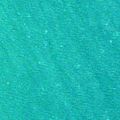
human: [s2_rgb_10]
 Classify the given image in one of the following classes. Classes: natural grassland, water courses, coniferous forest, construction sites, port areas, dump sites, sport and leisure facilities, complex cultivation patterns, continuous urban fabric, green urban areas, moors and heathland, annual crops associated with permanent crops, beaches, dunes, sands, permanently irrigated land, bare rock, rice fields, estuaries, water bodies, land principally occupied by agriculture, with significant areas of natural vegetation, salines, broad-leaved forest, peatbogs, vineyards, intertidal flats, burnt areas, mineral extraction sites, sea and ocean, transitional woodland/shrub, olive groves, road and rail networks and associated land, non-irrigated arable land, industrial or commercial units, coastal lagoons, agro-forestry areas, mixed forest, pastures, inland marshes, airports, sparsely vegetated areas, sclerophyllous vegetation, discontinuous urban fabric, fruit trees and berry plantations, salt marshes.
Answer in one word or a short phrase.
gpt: sea and ocean